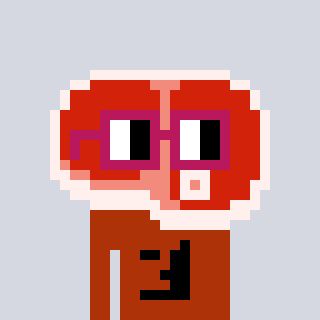
a pixel art character with square dark red glasses, a steak-shaped head and a hotbrown-colored body on a cool background